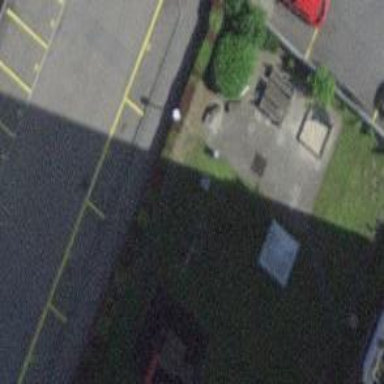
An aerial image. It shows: Playground featuring swings.